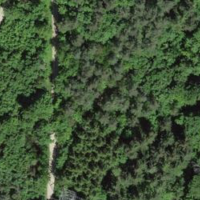
EUNIS habitat code: 41
Species observed at this site:
Campanula trachelium